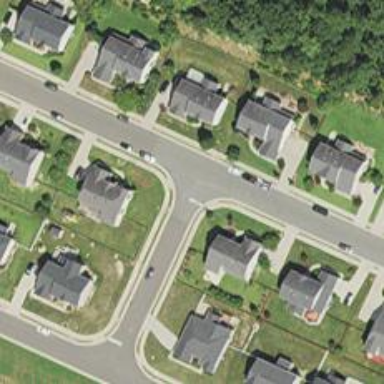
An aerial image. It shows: Residential road.